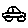
Label: car